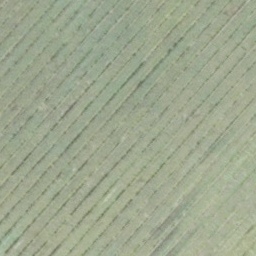
Label: agricultural